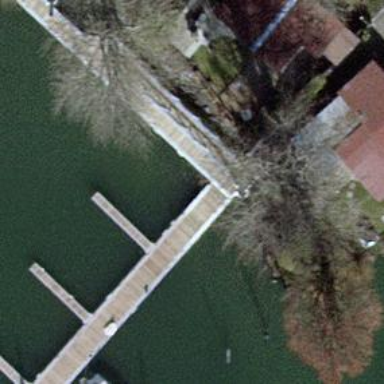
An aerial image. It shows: Man-made pier.